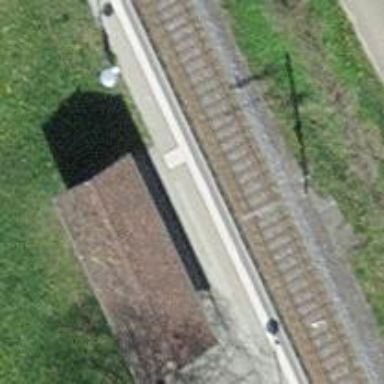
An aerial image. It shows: Train station building.